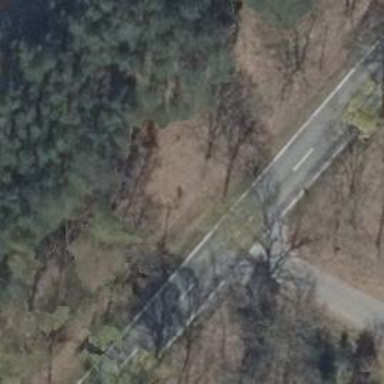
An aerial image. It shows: Secondary road with asphalt surface.